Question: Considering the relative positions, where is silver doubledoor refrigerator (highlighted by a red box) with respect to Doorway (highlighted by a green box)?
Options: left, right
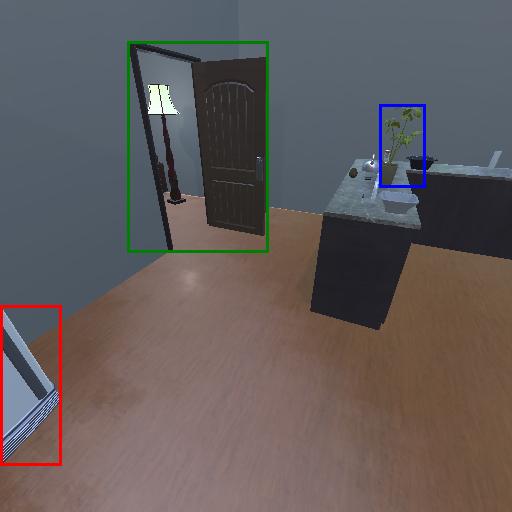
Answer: left